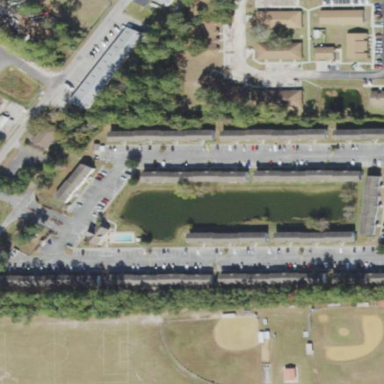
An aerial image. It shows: Image showing group of residential apartments.